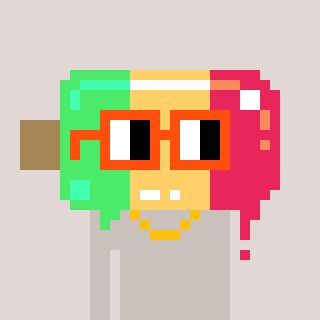
a pixel art character with square orange glasses, a icepop-shaped head and a foggrey-colored body on a warm background